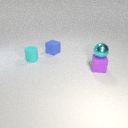
small blue rubber cube behind small purple rubber cube